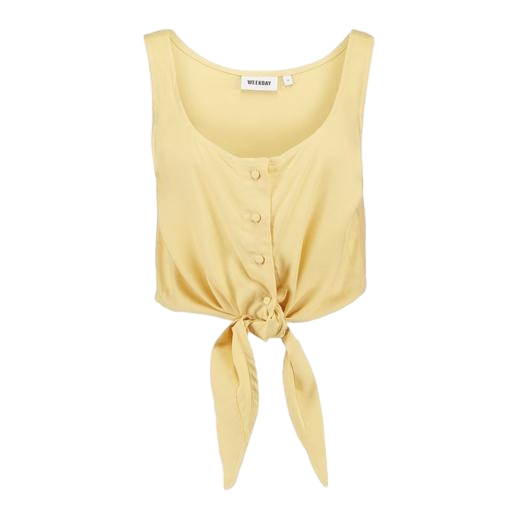
yellow tie front top, tie tank, yellow top, white background